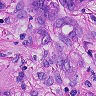
Metastatic tissue present: yes